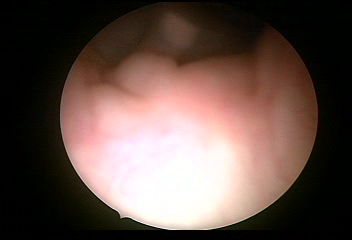
Modality: WLC
Class: Normal mucosa
Bladder cancer association: No